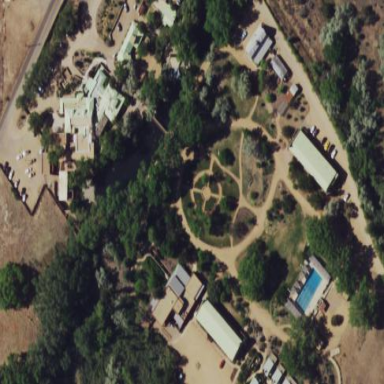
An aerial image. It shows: Resort located in leisure land.